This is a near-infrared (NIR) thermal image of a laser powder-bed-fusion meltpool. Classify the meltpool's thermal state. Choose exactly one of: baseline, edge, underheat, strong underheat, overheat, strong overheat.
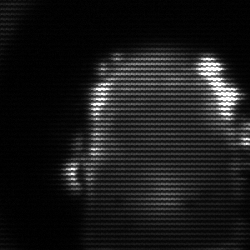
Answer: baseline